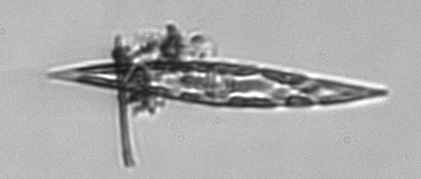
Label: Pleurosigma